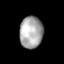
Tissue: lung
Cell type: Fibroblasts
Senescence score: 0.1239
Nuclear area (px): 726
Mean DAPI intensity: 166.493